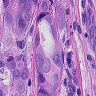
Metastatic tissue present: yes